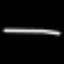
Label: line